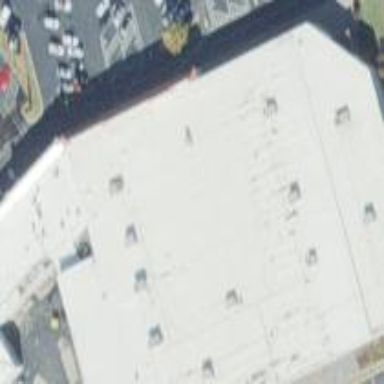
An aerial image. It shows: Department store building.